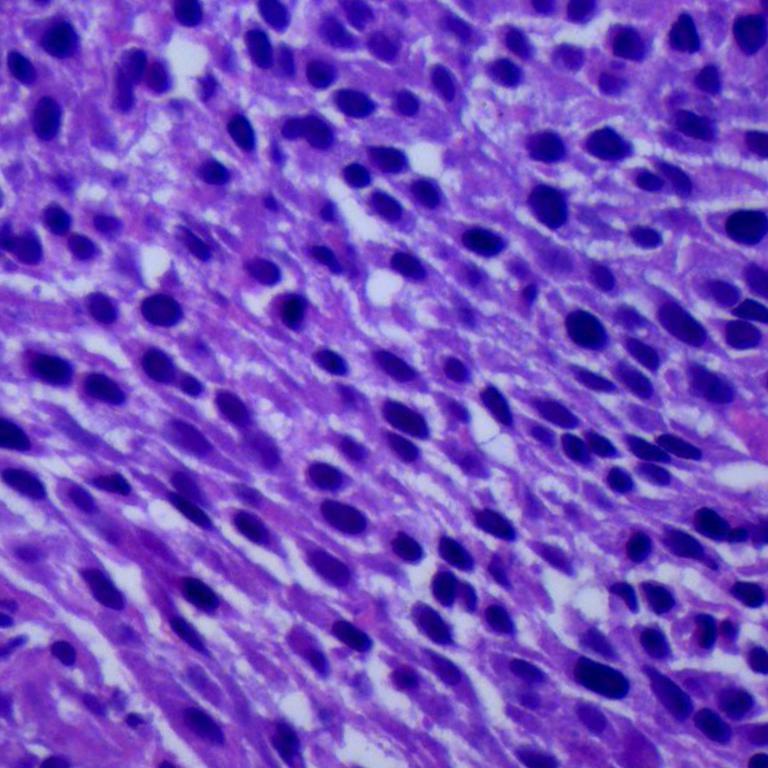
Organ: lung
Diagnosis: squamous carcinomas